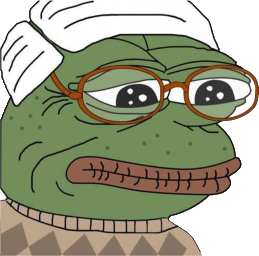
Label: 5_Pepe